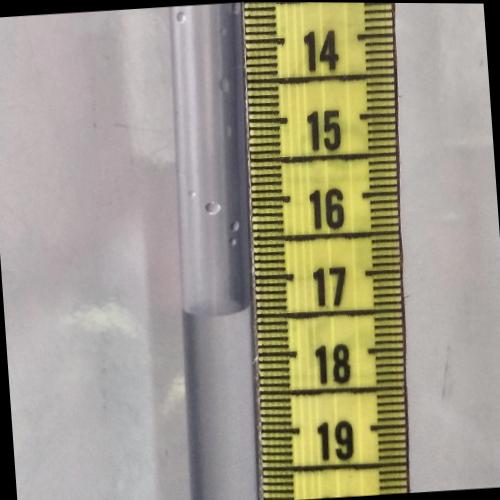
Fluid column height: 17.4 cm